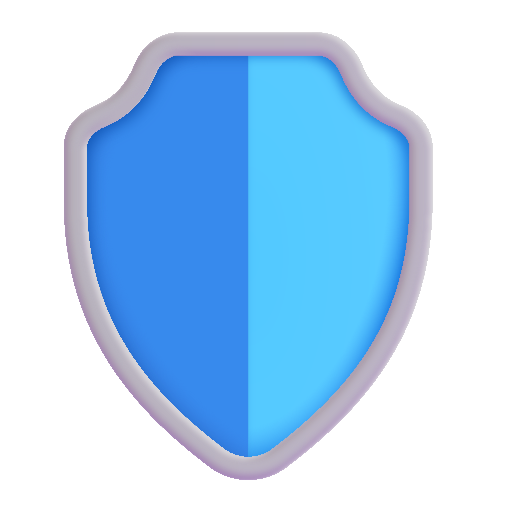
shield color